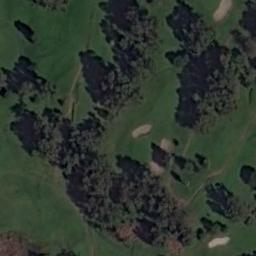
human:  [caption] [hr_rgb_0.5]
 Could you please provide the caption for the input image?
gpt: There are six bunkers scattered along the road .

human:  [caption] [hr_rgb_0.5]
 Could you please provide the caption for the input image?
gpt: The golf course has some fairways, Barrier trees and sandpits and some barrier trees are on both sides of the fairways .

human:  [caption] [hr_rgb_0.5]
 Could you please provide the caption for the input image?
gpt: Many trees are near the golf course .

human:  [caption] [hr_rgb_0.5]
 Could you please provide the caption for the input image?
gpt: There are a few bunkers and a few paths on the large green lawn on the golf course and many trees .

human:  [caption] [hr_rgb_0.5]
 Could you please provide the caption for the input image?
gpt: There are some bunkers and green trees on the golf course .